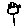
Label: flower